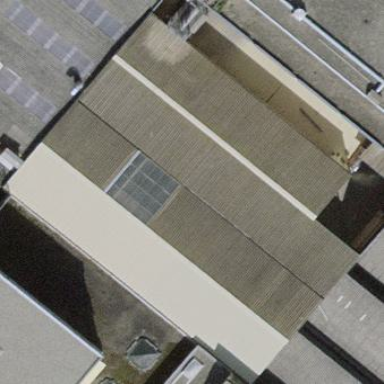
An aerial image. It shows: View of roof of building.